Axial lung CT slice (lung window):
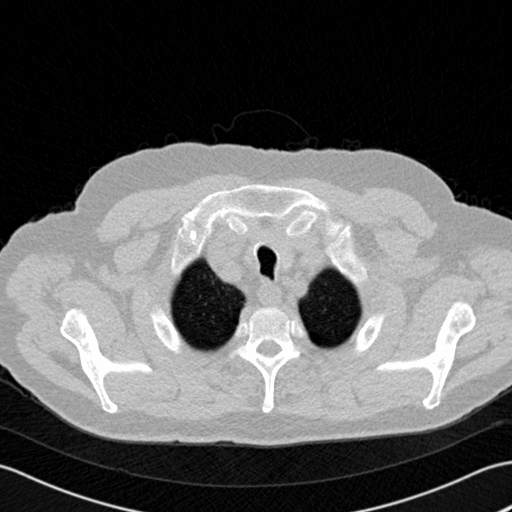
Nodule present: no